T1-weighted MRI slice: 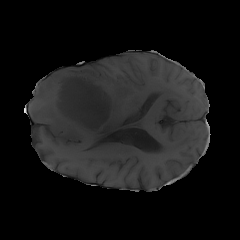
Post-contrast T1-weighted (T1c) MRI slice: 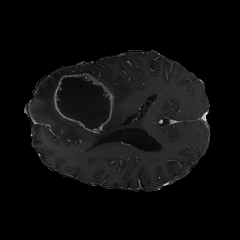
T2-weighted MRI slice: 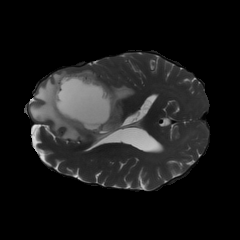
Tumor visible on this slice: yes